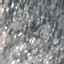
Label: HerbaceousVegetation